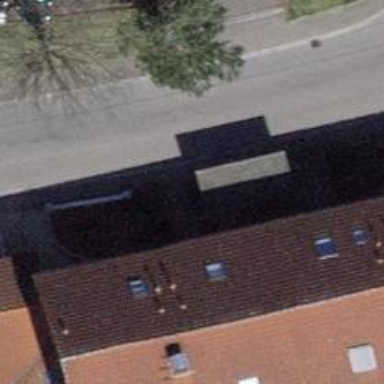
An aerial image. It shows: Sidewalk made of paving stones.